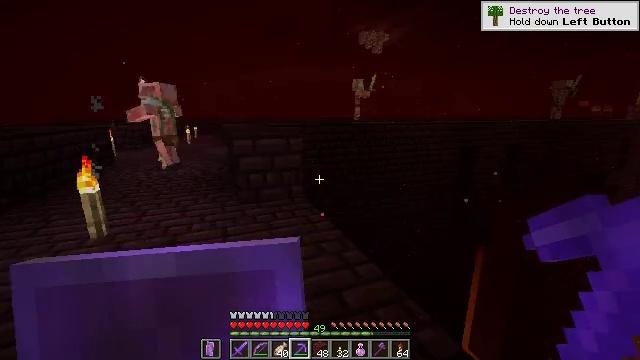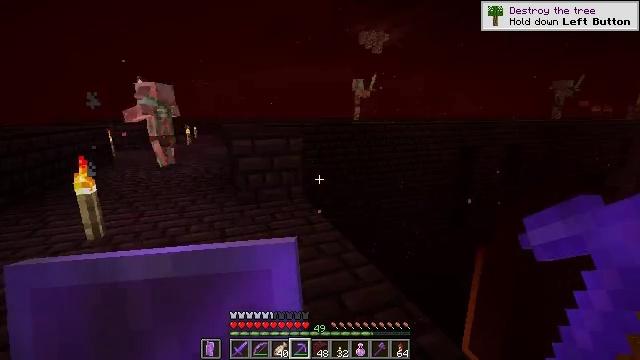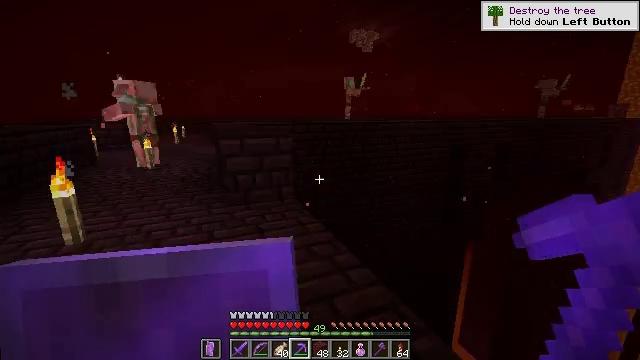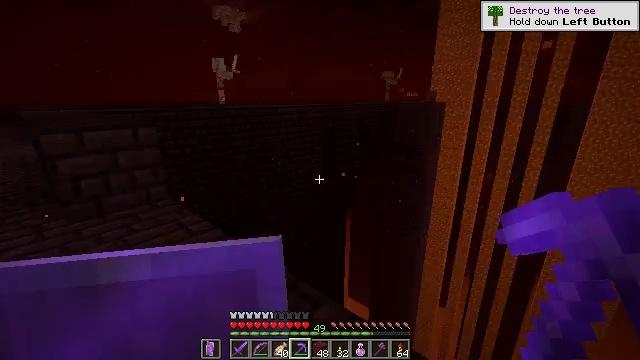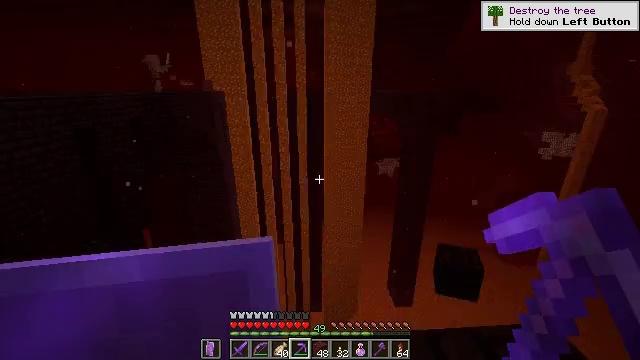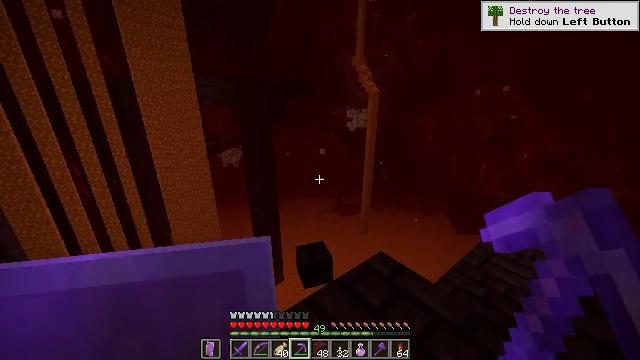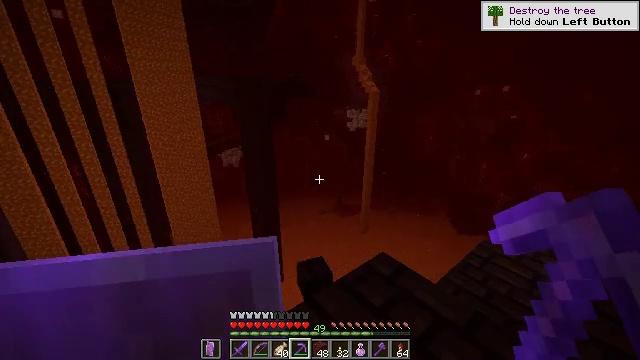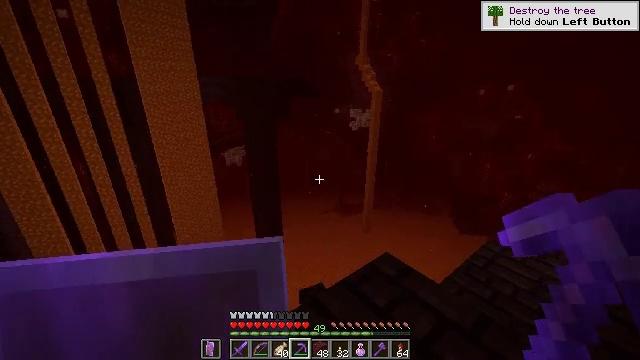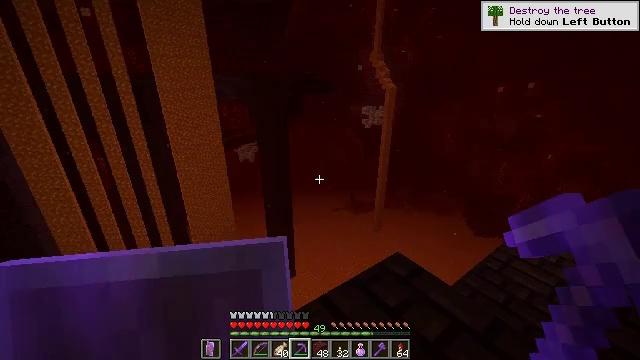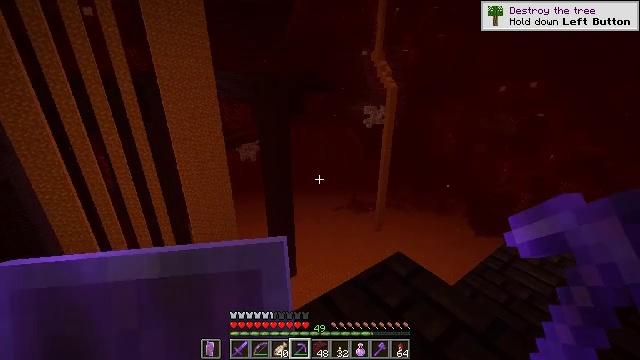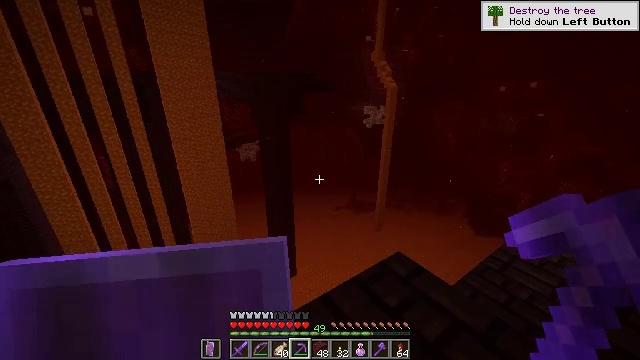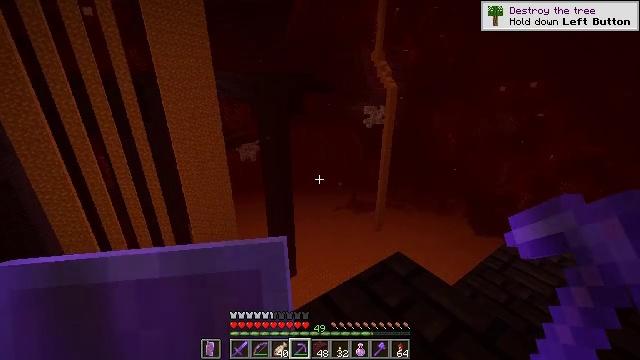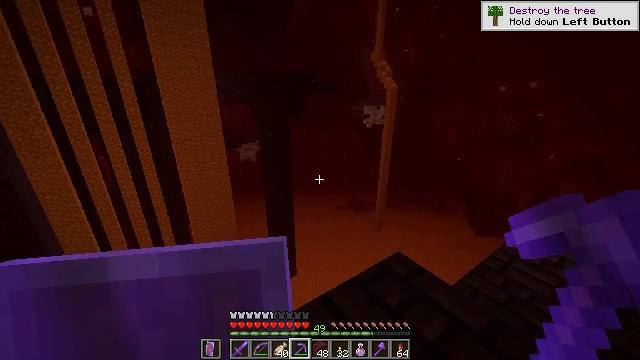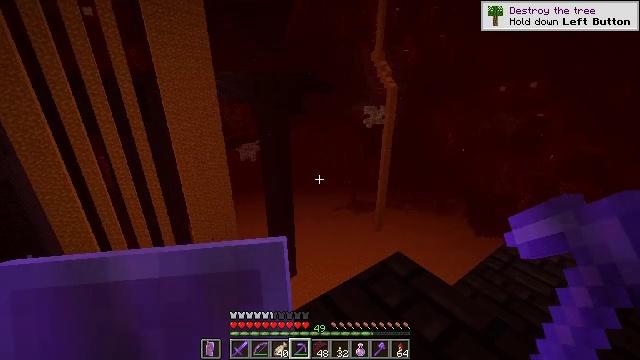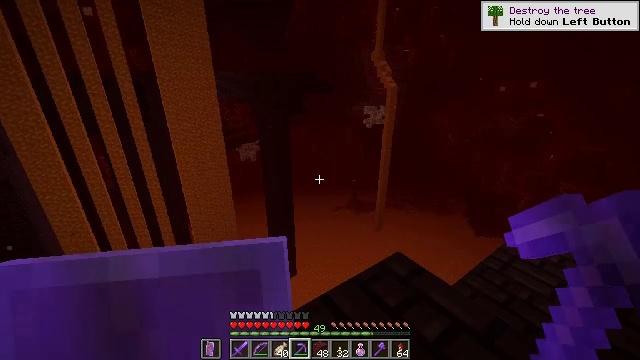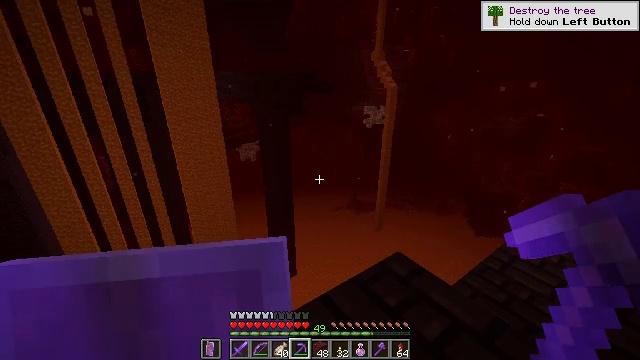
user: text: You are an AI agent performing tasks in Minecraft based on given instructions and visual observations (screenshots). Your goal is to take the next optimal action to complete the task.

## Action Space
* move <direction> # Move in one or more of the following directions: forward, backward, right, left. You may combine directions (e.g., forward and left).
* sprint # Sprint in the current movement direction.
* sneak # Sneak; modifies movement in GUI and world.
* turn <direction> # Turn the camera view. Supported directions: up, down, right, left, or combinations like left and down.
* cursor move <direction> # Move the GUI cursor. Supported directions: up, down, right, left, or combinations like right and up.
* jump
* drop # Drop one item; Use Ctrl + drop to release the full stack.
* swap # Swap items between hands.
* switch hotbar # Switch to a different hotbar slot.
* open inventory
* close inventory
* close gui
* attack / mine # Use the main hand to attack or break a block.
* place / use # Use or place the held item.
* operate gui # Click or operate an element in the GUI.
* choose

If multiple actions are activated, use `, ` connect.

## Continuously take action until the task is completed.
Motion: motion action
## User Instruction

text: Break the nether bricks in a fortress.
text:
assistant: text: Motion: move forward, sneak
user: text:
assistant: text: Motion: move forward, sneak, turn right
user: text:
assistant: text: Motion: move forward, sneak, turn right and down
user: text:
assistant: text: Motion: move forward, sneak, turn right and down
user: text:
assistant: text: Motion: sneak, turn right and down
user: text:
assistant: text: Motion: sneak
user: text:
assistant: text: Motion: sneak
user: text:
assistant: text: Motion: sneak, turn left
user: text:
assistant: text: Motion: sneak
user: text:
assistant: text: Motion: sneak
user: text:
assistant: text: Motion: sneak
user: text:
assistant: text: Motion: sneak
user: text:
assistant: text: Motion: sneak
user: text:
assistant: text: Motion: sneak
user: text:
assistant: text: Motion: sneak
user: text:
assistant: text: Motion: sneak
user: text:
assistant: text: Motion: sneak
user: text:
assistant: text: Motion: sneak
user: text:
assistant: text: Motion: sneak
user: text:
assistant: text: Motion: sneak
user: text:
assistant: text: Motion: sneak
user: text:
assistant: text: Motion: sneak
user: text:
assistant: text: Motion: sneak
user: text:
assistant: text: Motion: sneak
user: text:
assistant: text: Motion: sneak
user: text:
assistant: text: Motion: sneak
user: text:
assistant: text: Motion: sneak
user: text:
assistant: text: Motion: sneak
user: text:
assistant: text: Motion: sneak
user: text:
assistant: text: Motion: sneak